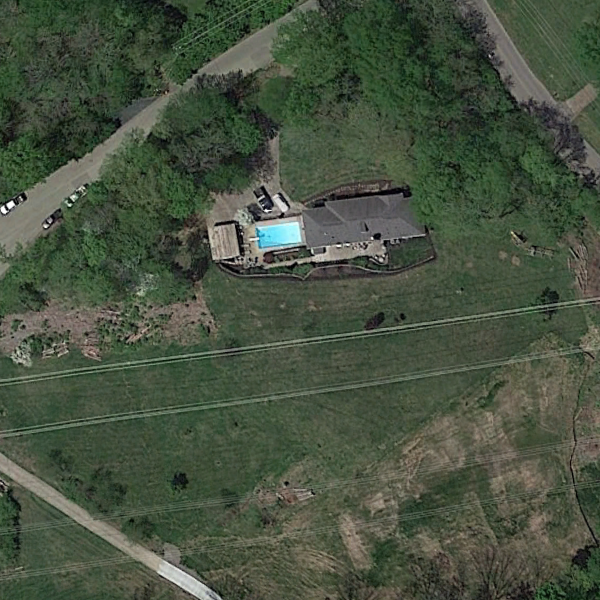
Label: SparseResidential